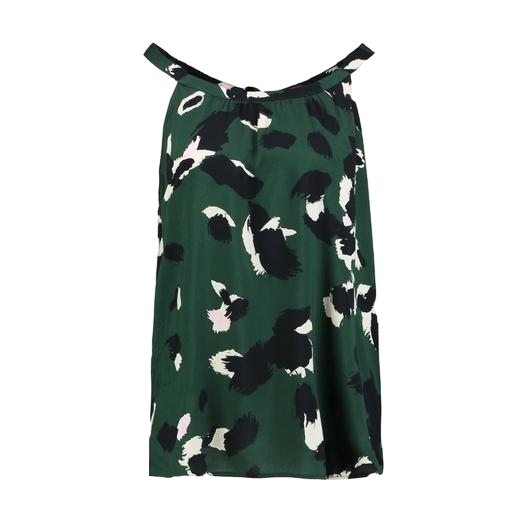
green printed tie top, green sleeveless floral-print shirt, green lola sophie printed blouse, white background